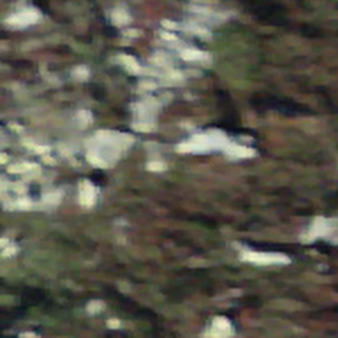
Label: other